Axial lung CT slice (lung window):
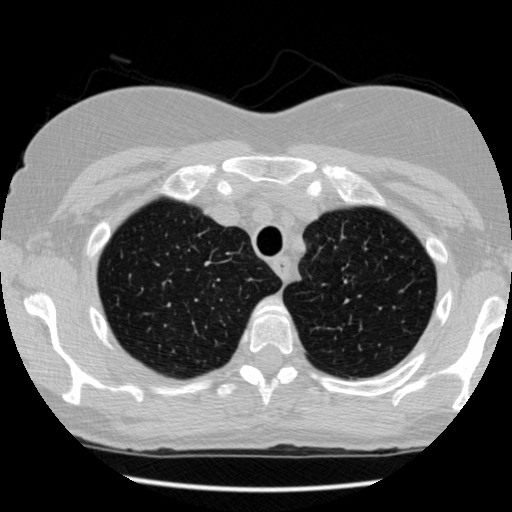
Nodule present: no